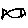
Label: fish